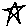
Label: star